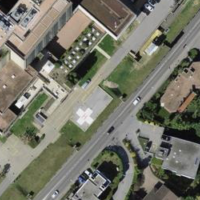
EUNIS habitat code: 54
Species observed at this site:
Erinaceus europaeus
Phoenicurus ochruros
Diospyros lotus
Malva sylvestris